Interaction volume radius: 5 \u00c5
Interaction volume height: 10 \u00c5
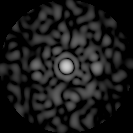
Disorder parameter: 0.8022